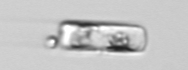
Label: Guinardia_delicatula